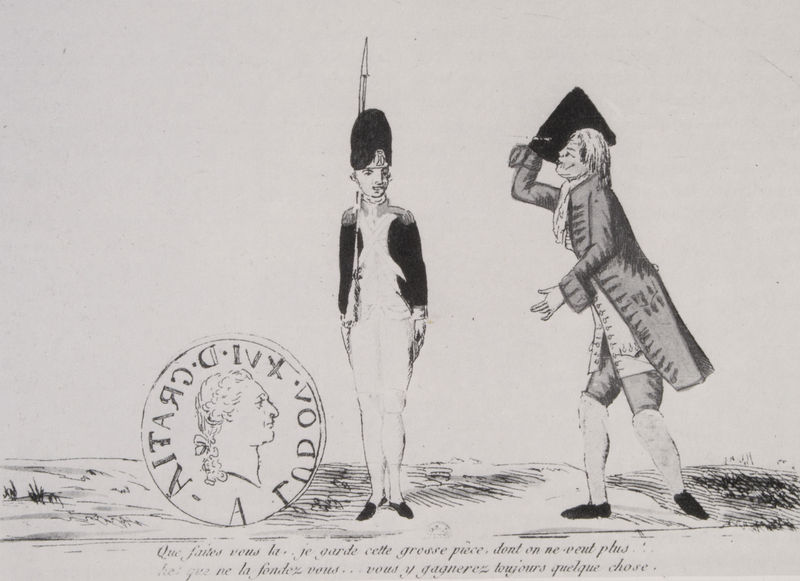
Titel: "Was macht Ihr da?" "Ich hüte diese dicke Münze..."
Standort: Paris
Institution: Bibliothèque Nationale.
Schlagwörter: berg, hand, himmel, kopf, mann, schatten, weiß, landschaft, frankreich, geste, grau, hut, hüte, mund, männer, nase, profil, schwarz, skizze, zeichnung, gras, wiese, rock, schleife, hemd, jacke, mütze, mützen, barock, köpfen, stehen, ärmel, portrait, porträt, wache, ebene, feld, horizont, hügel, weite, gehen, boden, mantel, adel, england, knopf, perücke, schrift, papier, zwei, haltung, schuhe, studie, berge, grafik, graphik, französisch, franzosen, krieg, könig, lanze, soldaten, frack, karikatur, inschrift, knopfloch, france, strumpf, knöpfe, gehrock, weste, strümpfe, tusche, medaillon, kohle, geld, rückseite, steht, druck, schraffur, radierung, stich, caricature, karrikatur, militär, politik, revolution, satire, schwarzweiß, text, uniform, soldat, waffe, bürger, spiegelverkehrt, stempel, adeliger, dreispitz, helm, offizier, schuh, entwurf, wappen, gestus, gewehr, aristokrat, kniebundhose, adliger, kniebundhosen, pike, speer, begrüßung, medaille, siegel, postkarte, gravure, gruß, grüssen, französische revolution, handschrift, ludwig, münze, zeichung, latein, kniehose, bajonett, bärenfell, louis, chrift, knopflöcher, muskete, befehl, hommes, lance, begrüßen, bewachen, hyperimage, manns, stramm, konterfei, poststempel, strammstehen, grüsst, pièce, schliefe, bourgois, français, bonjour, karrikatir, louis ix, pikenier, leibrock, tricorne, wachsoldat, beefeater, beafeater, habacht